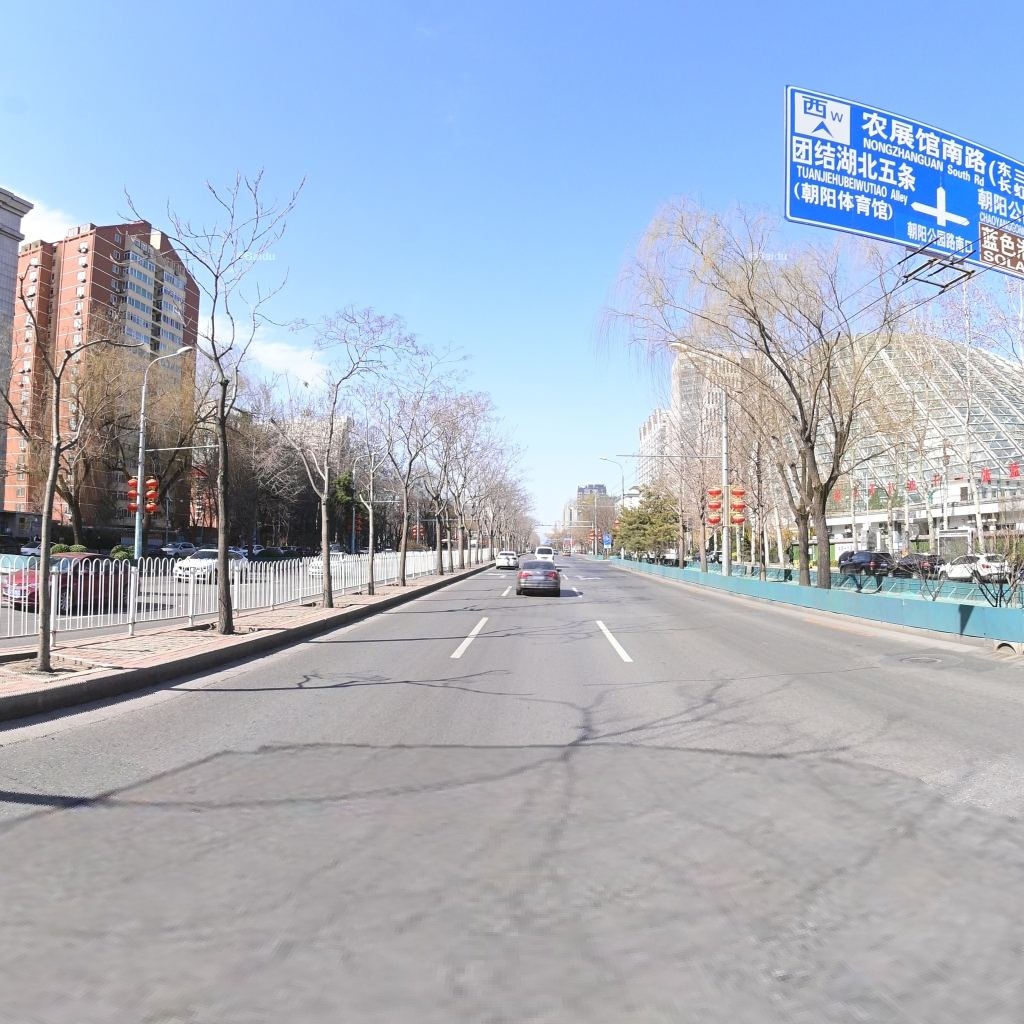
Region: Chaoyang
Road damage annotations: transverse patch, manhole cover, transverse crack